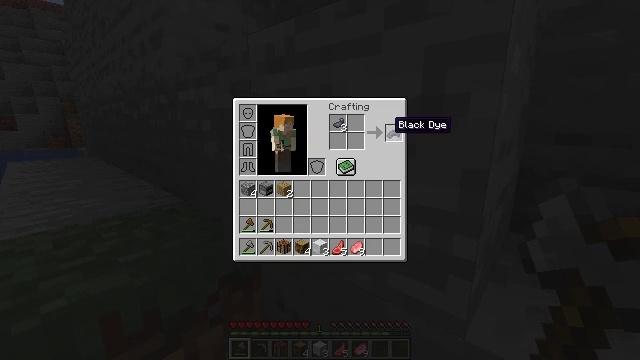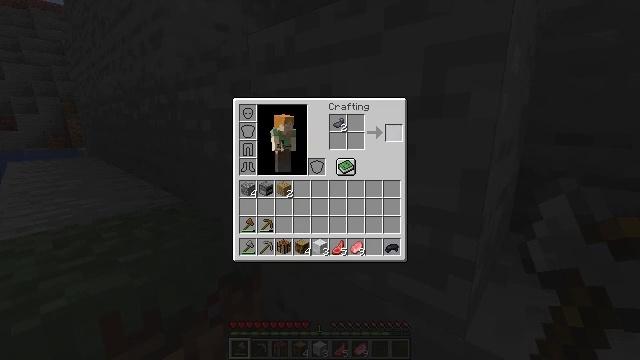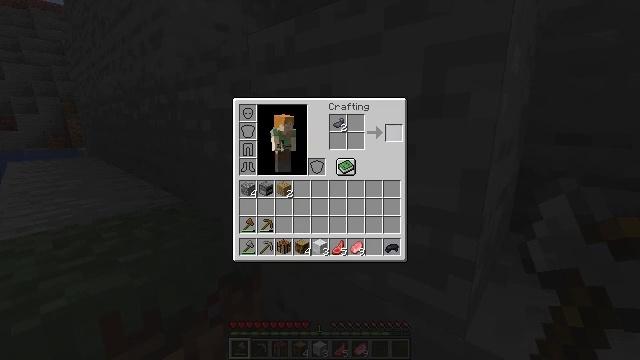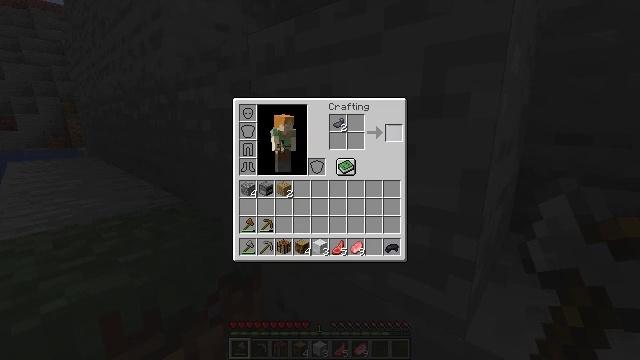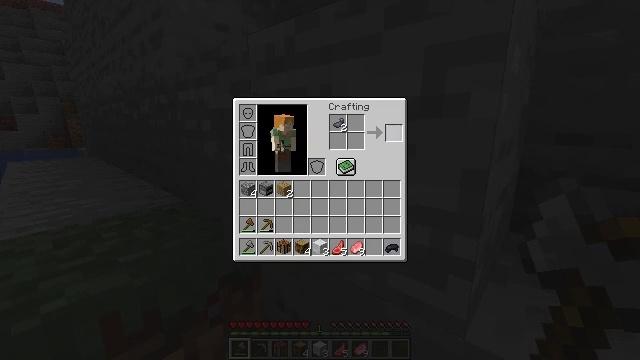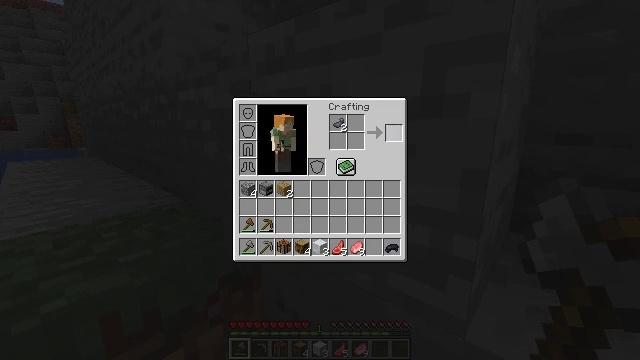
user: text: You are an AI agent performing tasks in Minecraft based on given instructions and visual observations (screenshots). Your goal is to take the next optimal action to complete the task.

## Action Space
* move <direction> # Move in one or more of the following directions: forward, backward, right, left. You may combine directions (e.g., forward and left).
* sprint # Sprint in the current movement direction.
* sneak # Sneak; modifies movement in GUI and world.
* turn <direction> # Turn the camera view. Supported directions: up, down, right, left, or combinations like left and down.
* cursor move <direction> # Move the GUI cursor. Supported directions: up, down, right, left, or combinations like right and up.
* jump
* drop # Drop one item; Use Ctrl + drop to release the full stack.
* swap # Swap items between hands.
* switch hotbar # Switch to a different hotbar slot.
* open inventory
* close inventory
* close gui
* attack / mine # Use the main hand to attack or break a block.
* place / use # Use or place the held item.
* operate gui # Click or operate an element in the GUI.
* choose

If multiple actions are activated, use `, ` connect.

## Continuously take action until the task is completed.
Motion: motion action
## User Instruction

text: Use the crafting grid to make black dye.
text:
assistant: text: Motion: sneak, operate gui
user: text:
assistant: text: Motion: sneak, operate gui
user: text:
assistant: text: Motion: sneak, operate gui
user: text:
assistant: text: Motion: sneak
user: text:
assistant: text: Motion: sneak
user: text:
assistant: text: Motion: no_op